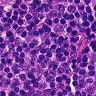
Metastatic tissue present: no